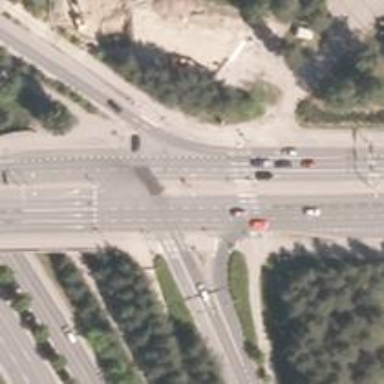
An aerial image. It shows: Asphalt road with primary link designation.